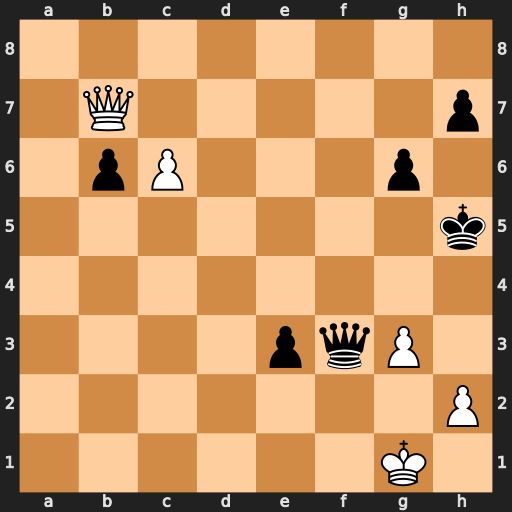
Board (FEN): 8/1Q5p/1pP3p1/7k/8/4pqP1/7P/6K1
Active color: w
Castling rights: -
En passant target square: -
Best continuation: Qxh7+ Kg5 Qh4+ Kf5 Qf4+ Qxf4 gxf4